Aerial crown-view tile of a tropical tree (Barro Colorado Island, Panama), acquired 20250715:
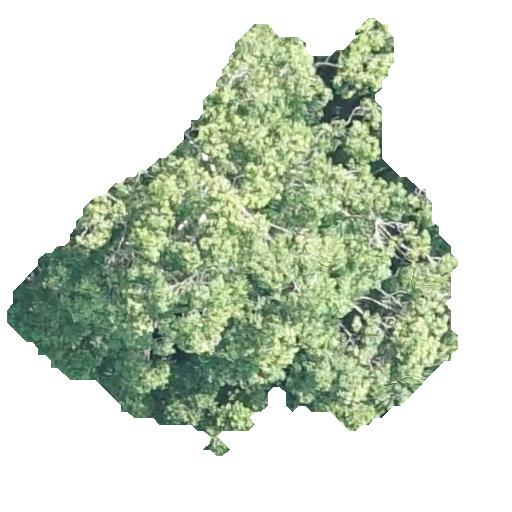
Species: Ocotea leptobotra
GBIF accepted scientific name: Ocotea leptobotra
Crown area: 172.144 m²